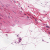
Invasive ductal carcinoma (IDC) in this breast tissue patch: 0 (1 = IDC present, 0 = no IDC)